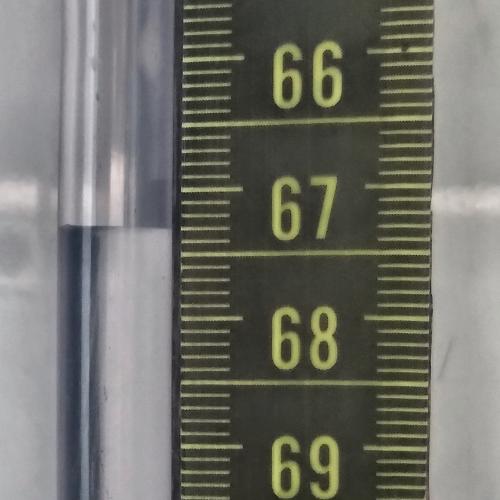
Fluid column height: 67.3 cm